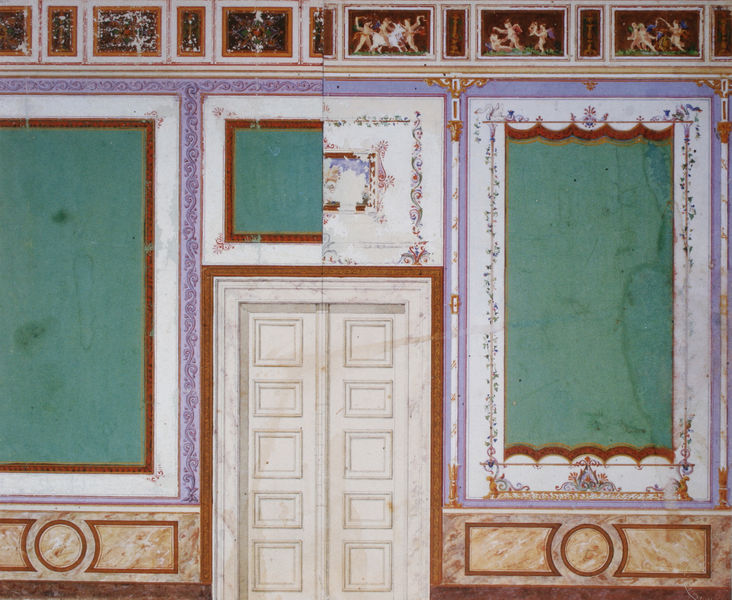
Titel: Königliches Schloß Athen, Entwurf der Wanddekoration für den Audienzsaal
Künstler: Friedrich von Gärtner
Standort: München
Institution: Architekturmuseum der Technischen Universität
Schlagwörter: blau, dunkel, gemälde, kampf, nackt, weiß, grün, menschen, ocker, blumen, braun, bunt, hell, marmor, männer, orange, schmuck, skizze, szene, tür, türkis, zeichnung, zimmer, haus, rot, schloss, malerei, muster, ornament, alt, wand, architektur, rahmen, sockel, bild, innenraum, gold, girlande, kreis, pferd, rund, engel, putte, putto, ranken, japan, bilder, ecke, rahmung, fassade, studie, formen, lila, violett, rand, dekoration, jugendstil, tapete, detail, dekor, floral, ornamente, verzierung, wandgemälde, wandmalerei, flügeltür, geschlossen, foto, fotografie, rechtecke, eingang, eckig, rechteck, form, entwurf, girlanden, china, fries, geometrisch, wandaufriss, fresken, kasetten, kassetten, blumenranken, fresko, museum, farbfelder, wnad, gerahmt, bänder, putten, bemalung, putti, szenen, viereck, attika, fasade, restauriert, rahmungen, faksimile, abgeblättert, schmucl, göttter, gemäude, blumengirmande, facsimile